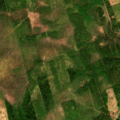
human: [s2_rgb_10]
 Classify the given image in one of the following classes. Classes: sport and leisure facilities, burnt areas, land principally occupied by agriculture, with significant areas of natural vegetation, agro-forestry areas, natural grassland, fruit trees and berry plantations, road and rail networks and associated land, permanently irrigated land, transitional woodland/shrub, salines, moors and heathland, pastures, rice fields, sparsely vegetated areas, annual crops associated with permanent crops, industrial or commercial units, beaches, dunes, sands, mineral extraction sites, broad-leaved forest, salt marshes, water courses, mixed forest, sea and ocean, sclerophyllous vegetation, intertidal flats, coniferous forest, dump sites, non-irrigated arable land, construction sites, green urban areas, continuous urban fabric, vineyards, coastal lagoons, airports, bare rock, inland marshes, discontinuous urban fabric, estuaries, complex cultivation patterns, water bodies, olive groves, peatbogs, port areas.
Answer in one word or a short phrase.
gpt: mixed forest, transitional woodland/shrub